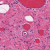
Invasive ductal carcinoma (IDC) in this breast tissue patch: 0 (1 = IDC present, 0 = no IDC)